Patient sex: M
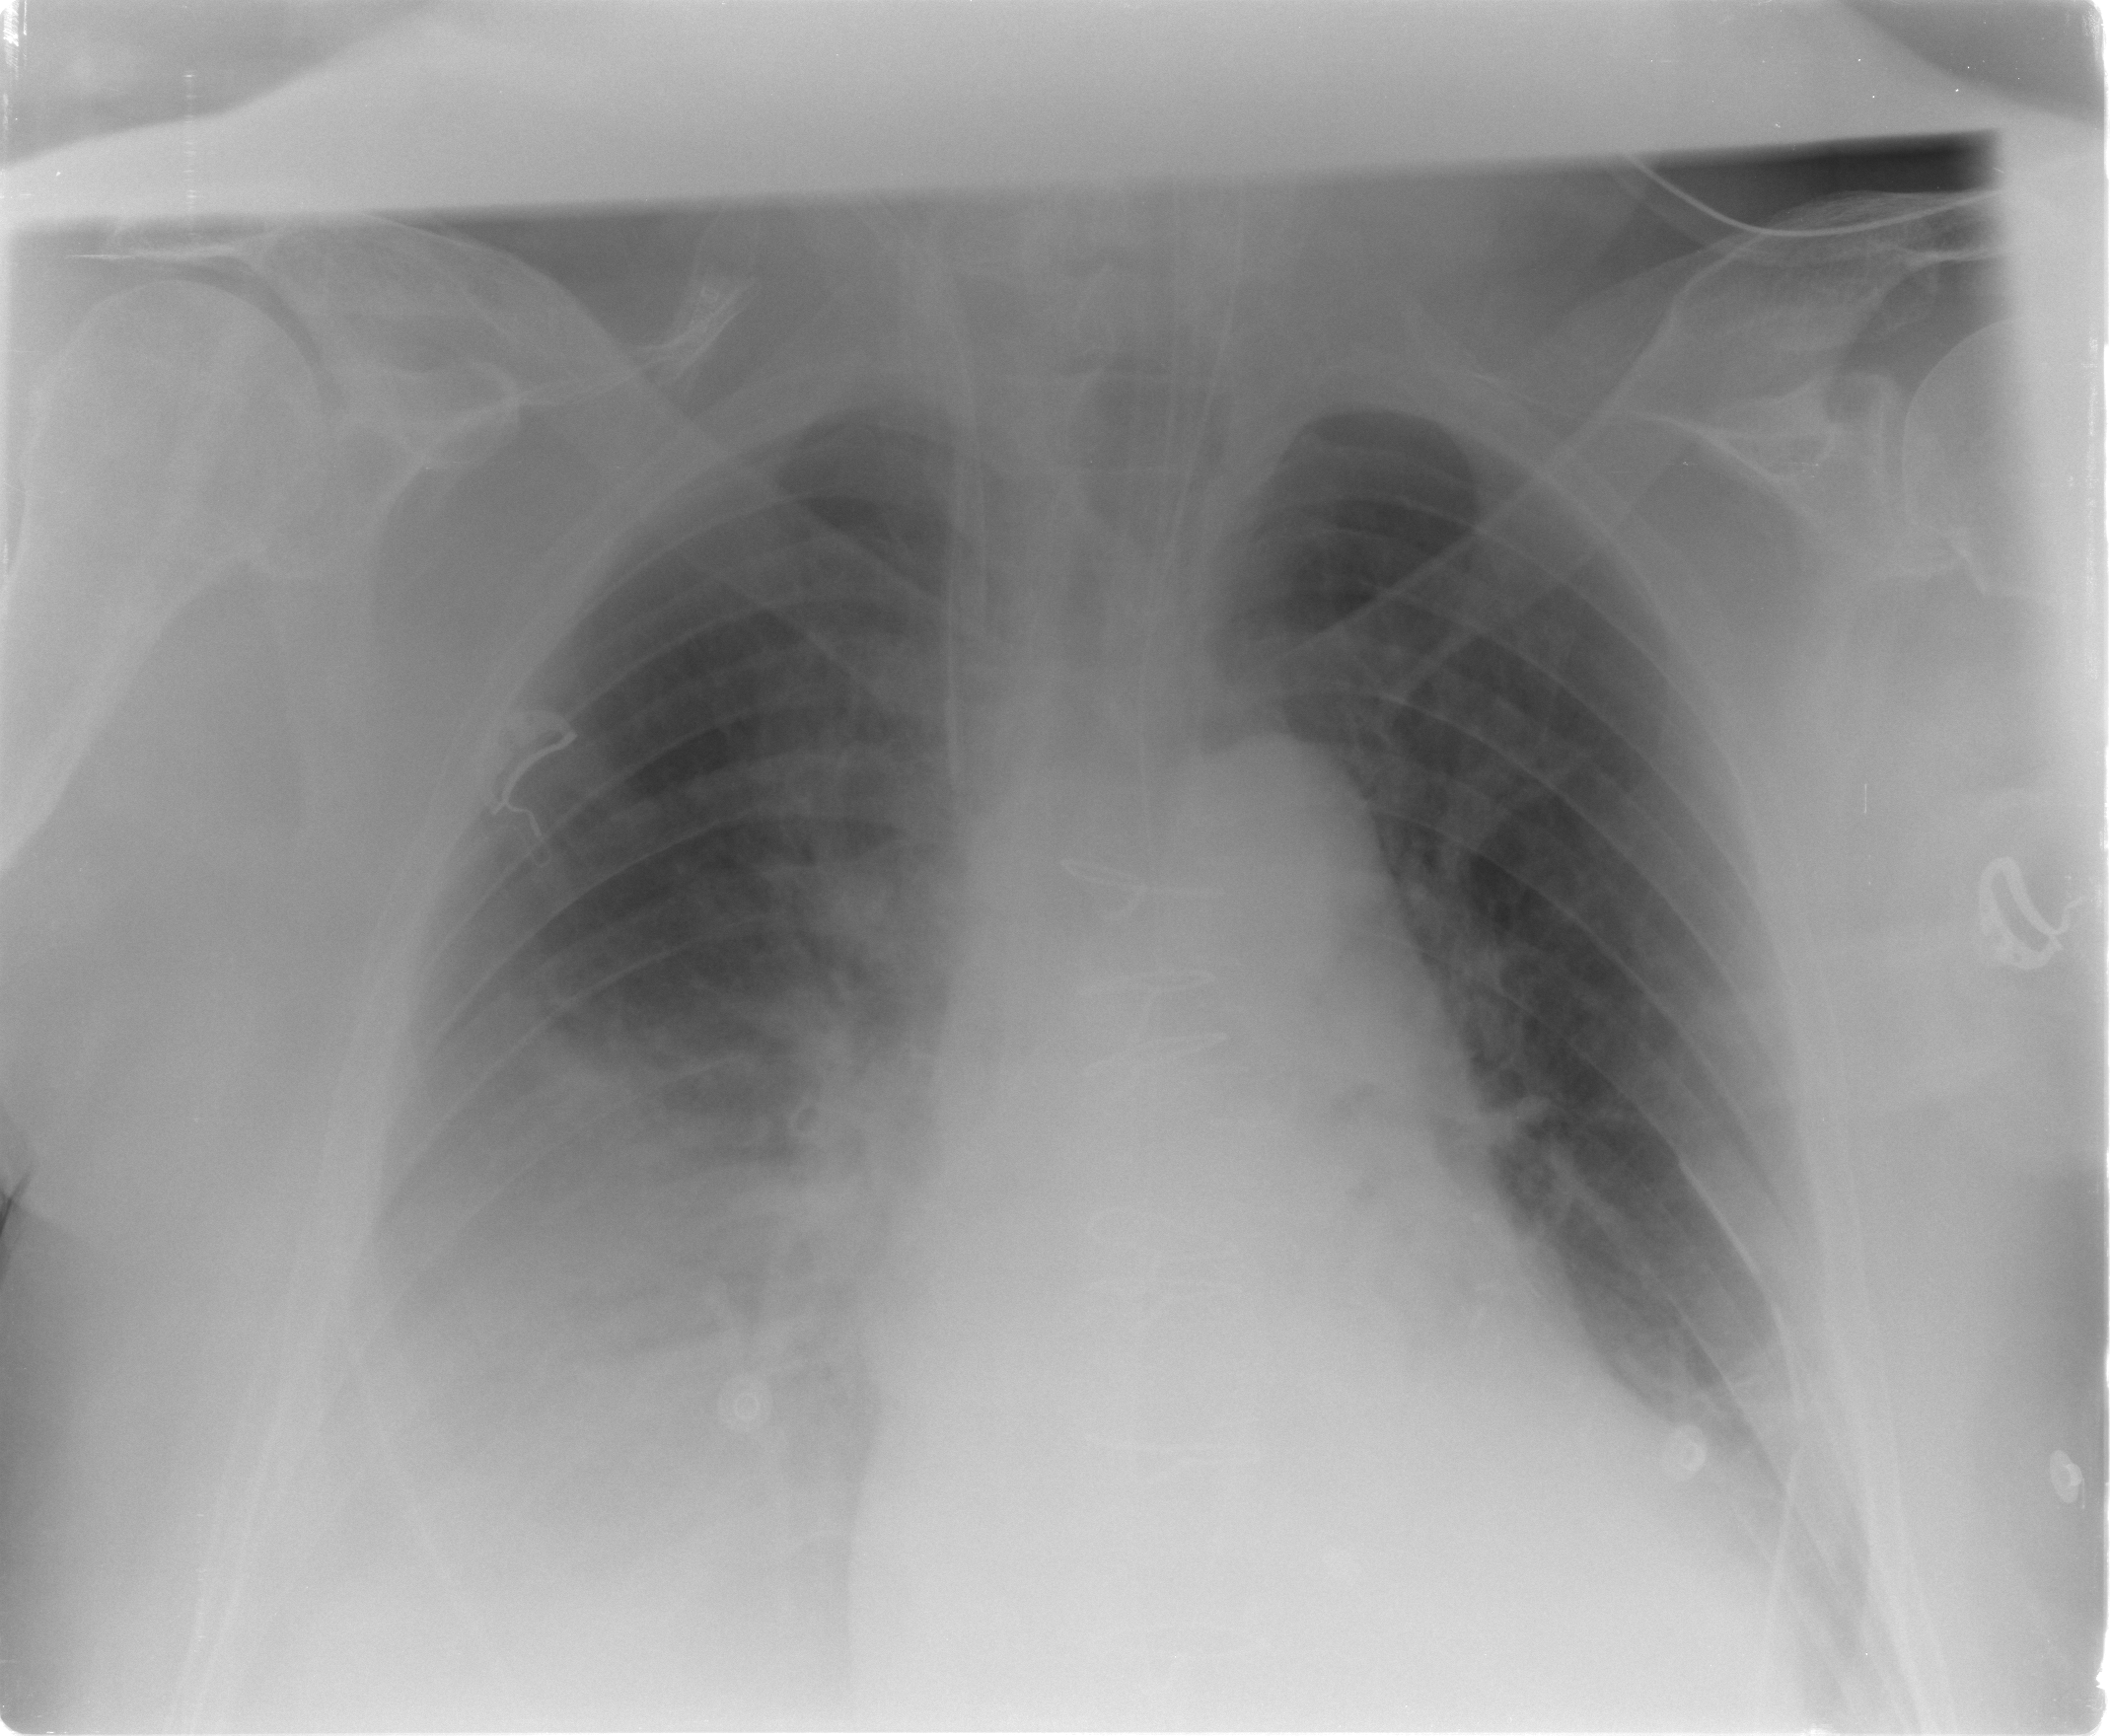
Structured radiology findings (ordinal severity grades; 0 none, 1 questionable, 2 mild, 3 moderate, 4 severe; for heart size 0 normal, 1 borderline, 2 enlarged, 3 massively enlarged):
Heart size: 1
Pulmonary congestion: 3
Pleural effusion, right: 3
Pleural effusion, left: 2
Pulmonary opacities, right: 0
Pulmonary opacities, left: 0
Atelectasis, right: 4
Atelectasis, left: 3